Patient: sex F, age 60
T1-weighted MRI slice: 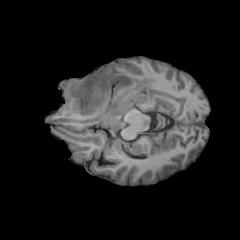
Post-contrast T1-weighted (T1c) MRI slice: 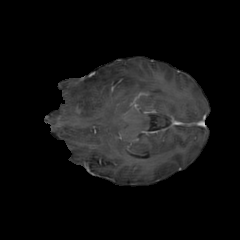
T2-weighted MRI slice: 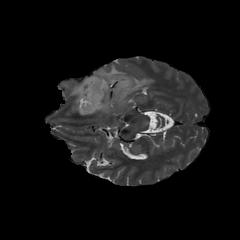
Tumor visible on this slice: yes
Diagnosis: Astrocytoma, IDH-mutant
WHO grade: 3